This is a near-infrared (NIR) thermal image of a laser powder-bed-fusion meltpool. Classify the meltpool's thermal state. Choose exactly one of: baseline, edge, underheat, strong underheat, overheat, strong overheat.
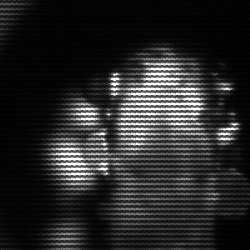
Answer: strong underheat